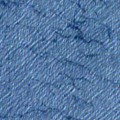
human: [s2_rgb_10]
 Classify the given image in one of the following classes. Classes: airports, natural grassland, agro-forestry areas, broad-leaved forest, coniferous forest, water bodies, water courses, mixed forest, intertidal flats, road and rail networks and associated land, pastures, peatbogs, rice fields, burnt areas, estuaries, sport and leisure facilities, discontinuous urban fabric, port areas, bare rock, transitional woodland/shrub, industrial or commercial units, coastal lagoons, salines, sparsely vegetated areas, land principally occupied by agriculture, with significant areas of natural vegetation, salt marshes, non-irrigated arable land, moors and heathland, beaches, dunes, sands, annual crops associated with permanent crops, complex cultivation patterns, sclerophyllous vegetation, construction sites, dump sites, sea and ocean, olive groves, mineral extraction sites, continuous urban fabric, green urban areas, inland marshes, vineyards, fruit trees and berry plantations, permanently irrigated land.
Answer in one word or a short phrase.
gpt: sea and ocean